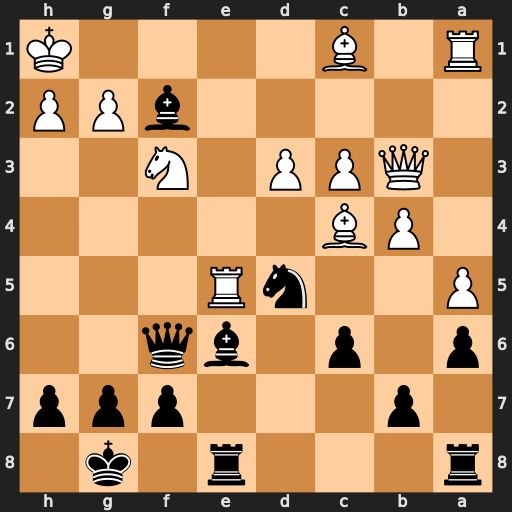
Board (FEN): r3r1k1/1p3ppp/p1p1bq2/P2nR3/1PB5/1QPP1N2/5bPP/R1B4K
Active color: b
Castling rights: -
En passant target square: -
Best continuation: Bg4 Bg5 Qxf3 Bxd5 cxd5